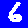
Digit: 6